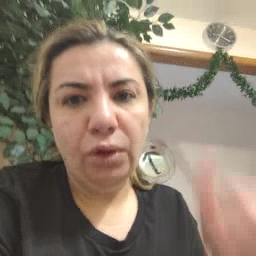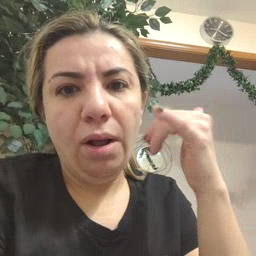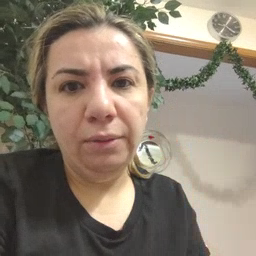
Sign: yellow